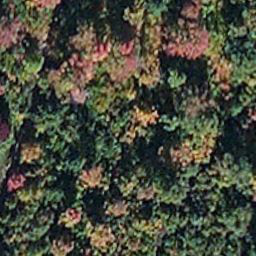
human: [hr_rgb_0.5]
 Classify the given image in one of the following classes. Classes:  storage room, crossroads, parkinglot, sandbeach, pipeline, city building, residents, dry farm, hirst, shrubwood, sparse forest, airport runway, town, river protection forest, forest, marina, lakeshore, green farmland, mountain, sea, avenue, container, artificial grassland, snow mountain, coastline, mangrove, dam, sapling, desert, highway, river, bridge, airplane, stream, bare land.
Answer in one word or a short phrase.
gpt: mangrove